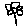
Label: flower